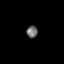
Tissue: skin
Cell type: Others
Senescence score: 0.7132
Nuclear area (px): 133
Mean DAPI intensity: 108.459